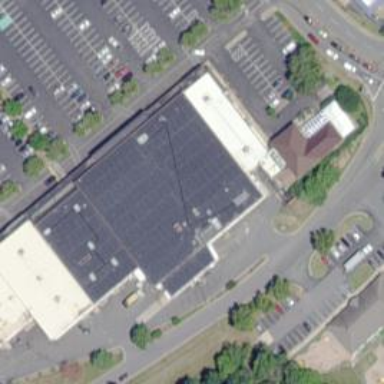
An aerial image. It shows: Supermarket.